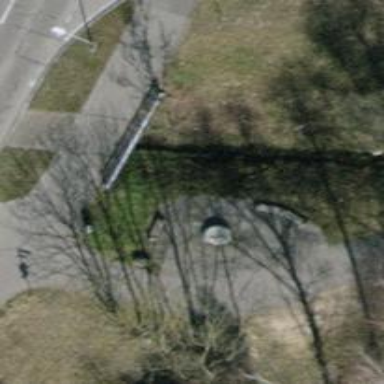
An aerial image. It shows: Brown bench in the vicinity.